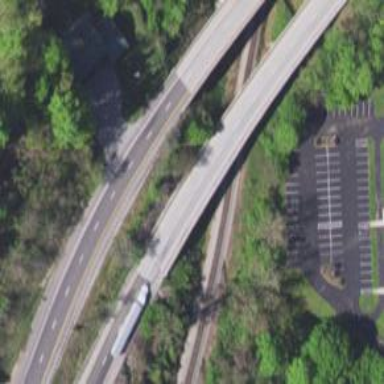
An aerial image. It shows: Bridge crossing over expressway trunk road.